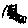
Label: sun